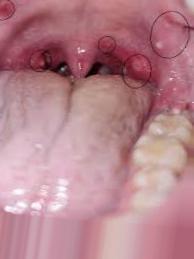
Condition: Mouth Ulcer